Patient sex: M
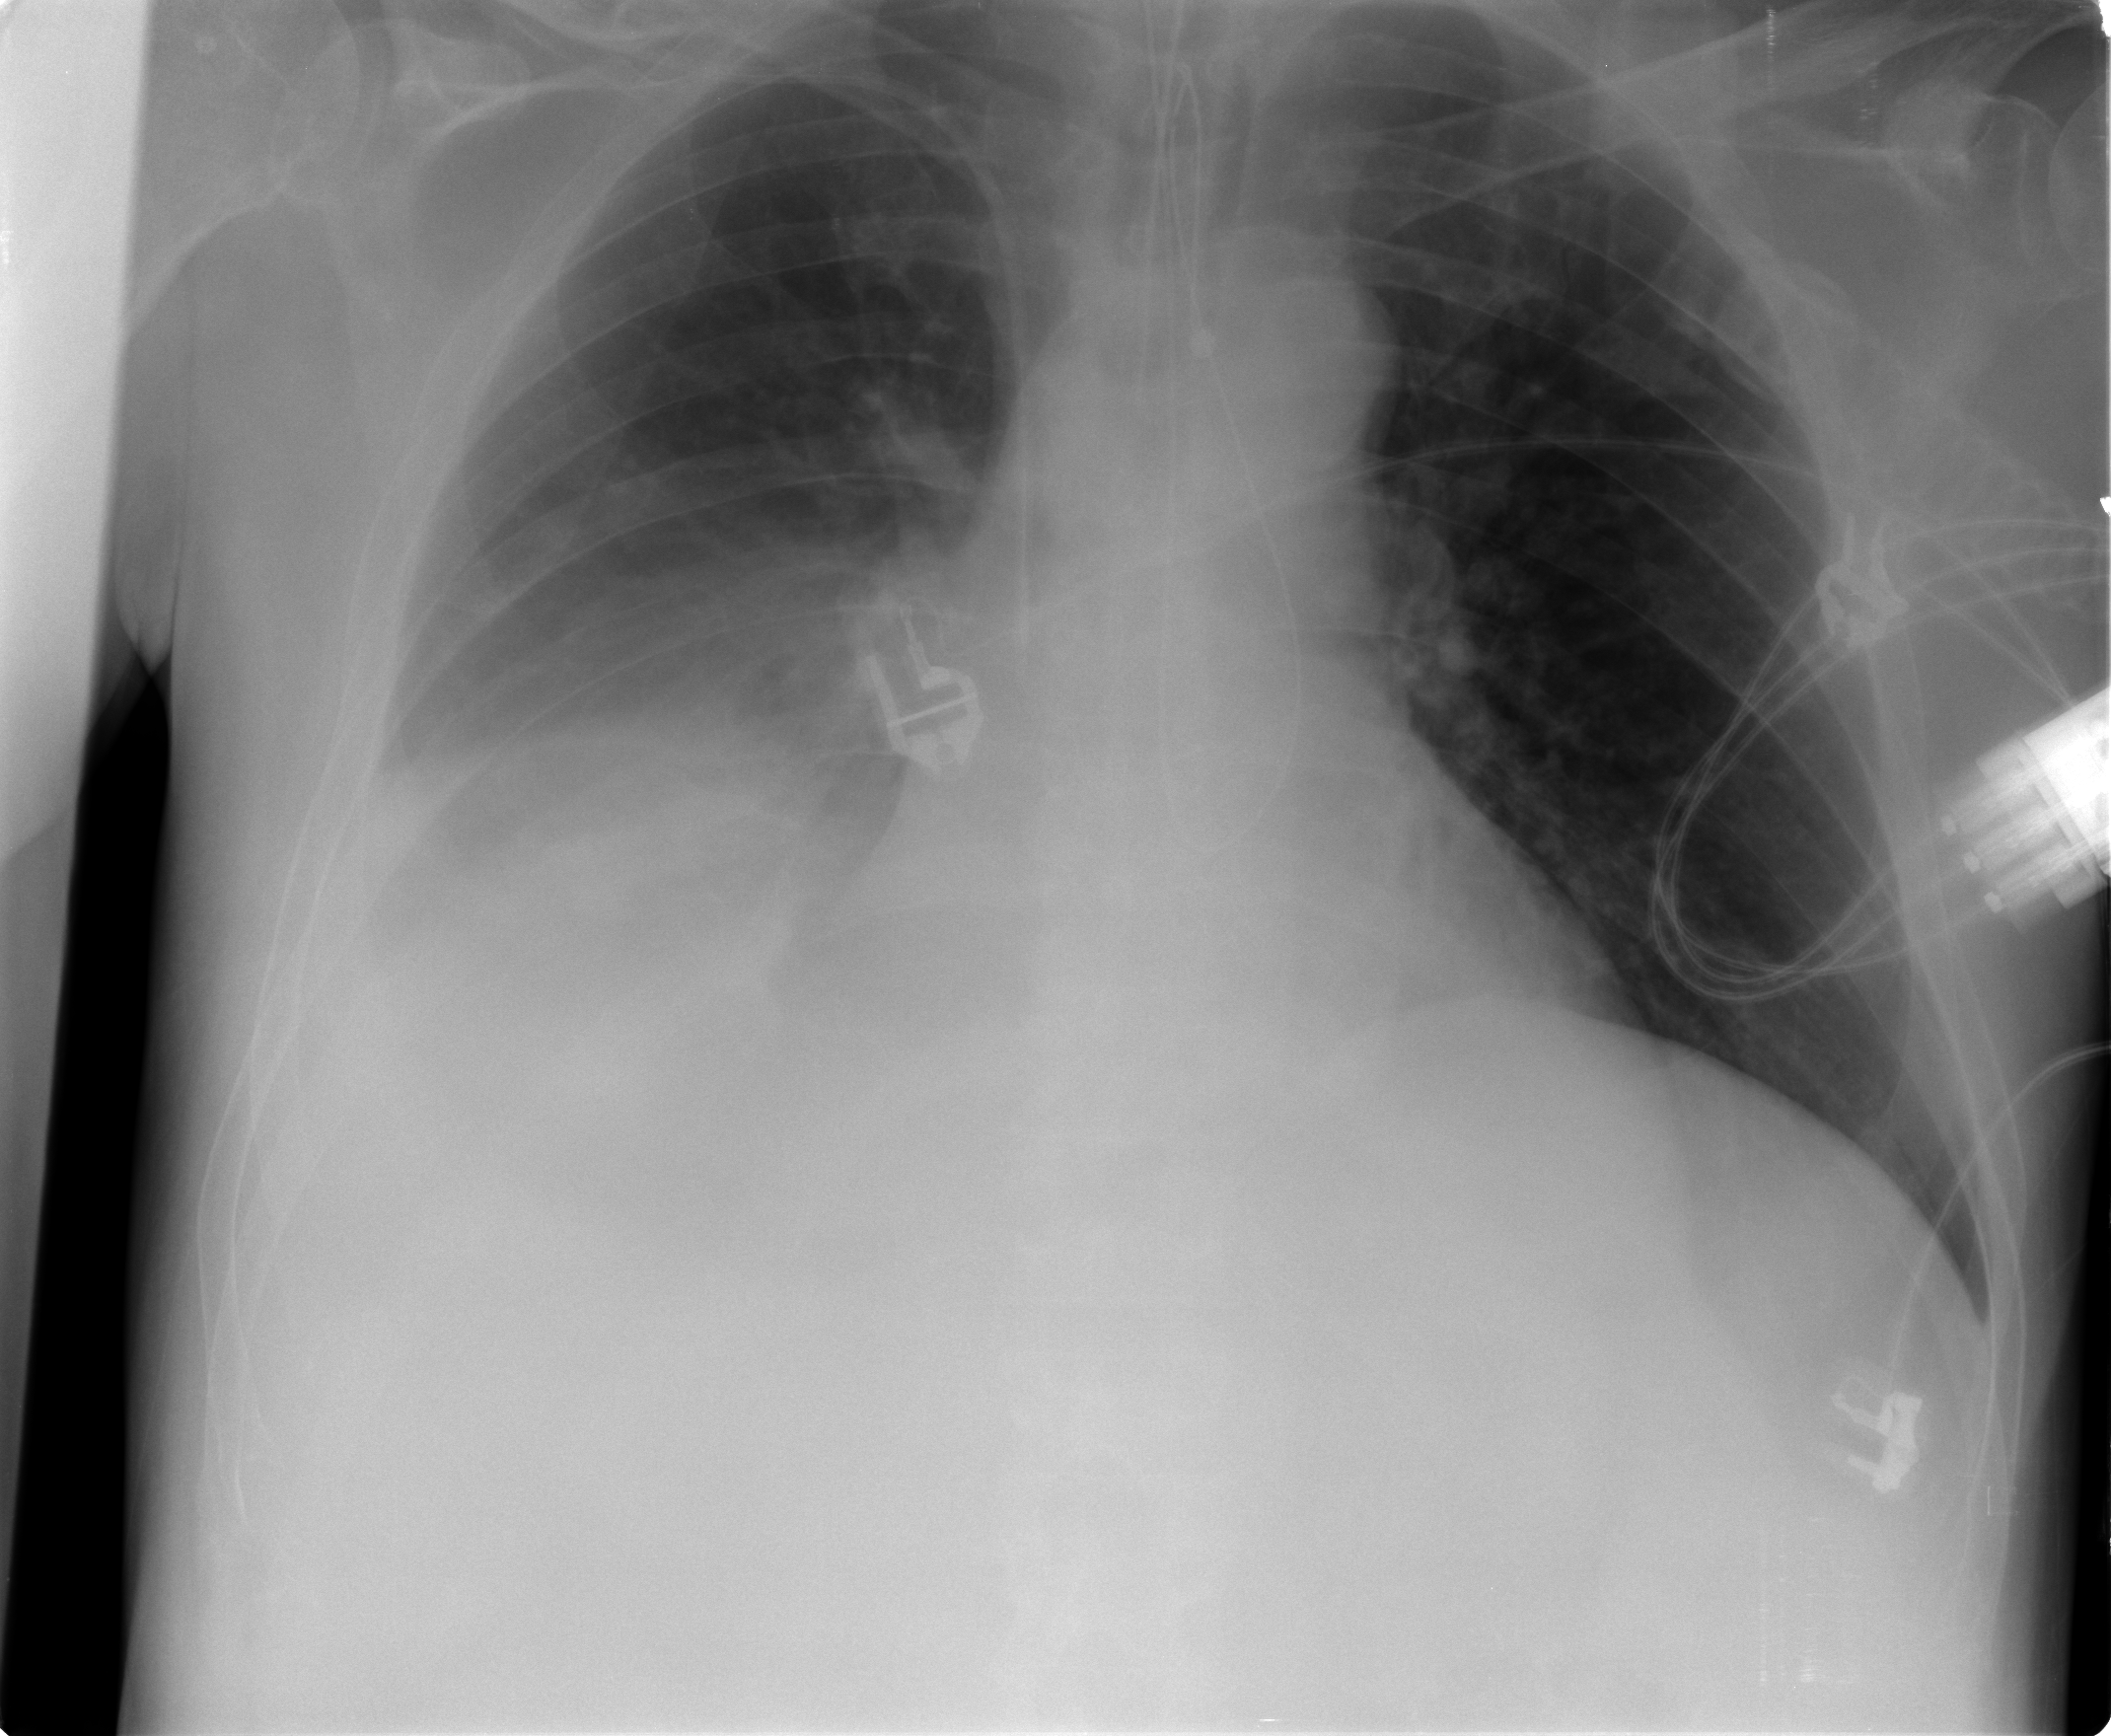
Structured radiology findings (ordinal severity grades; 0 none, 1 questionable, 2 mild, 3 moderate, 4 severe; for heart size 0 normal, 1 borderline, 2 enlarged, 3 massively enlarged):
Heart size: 2
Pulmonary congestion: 0
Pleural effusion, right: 3
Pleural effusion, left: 0
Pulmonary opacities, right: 0
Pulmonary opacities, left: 0
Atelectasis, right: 2
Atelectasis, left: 0